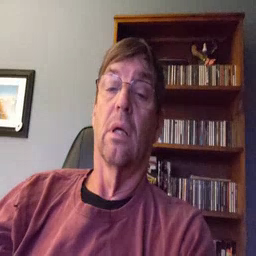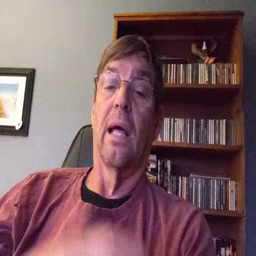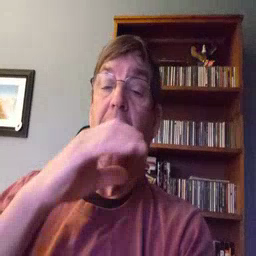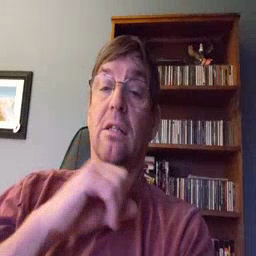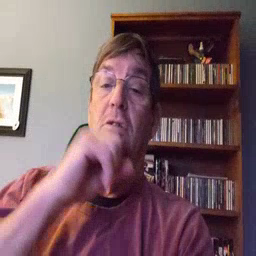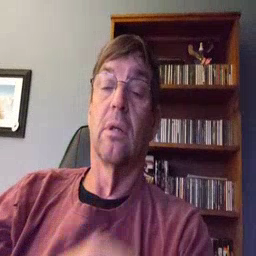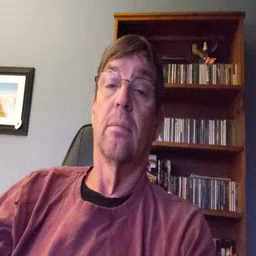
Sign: icecream